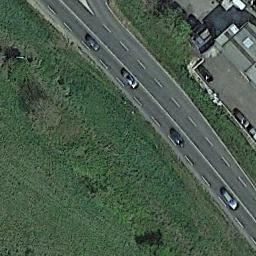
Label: freeway